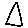
Label: triangle